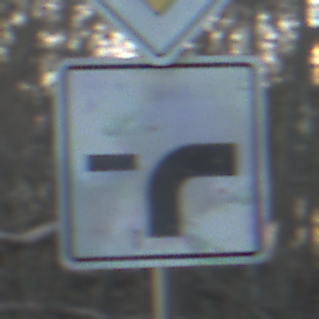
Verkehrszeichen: VerlaufVorfahrtsstrasse9
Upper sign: Vorfahrtsstrasse
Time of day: SunriseSunset
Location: Outdoor (Nature)
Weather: Clear
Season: Winter
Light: Natural